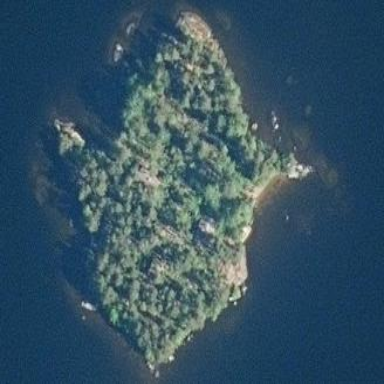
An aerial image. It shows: Image showing island.